Question: I am having a compile issue with ant, junit.jar cannot be found here is my build file:
'''
<path id="lib">
<fileset dir="library">
<include name="*.jar" />
</fileset>
</path>
<target name="test">
<mkdir dir="tmp/reports" />
<mkdir dir="tmp/build" />
<javac srcdir="test" destdir="tmp/build" includeantruntime="false">
<classpath refid="lib" />
</javac>
<echo message="Build done" />
<junit fork="yes" haltonfailure="yes">
<batchtest todir="tmp/reports">
<fileset dir="tmp/test">
<include name="*.java" />
</fileset>
</batchtest>
<formatter type="xml" usefile="true"/>
<classpath refid="test.classpath" />
</junit>
</target>
'''
I am not sure i understand because ant in '-verbose' mode did find me JUnit jar see attached screenshot:

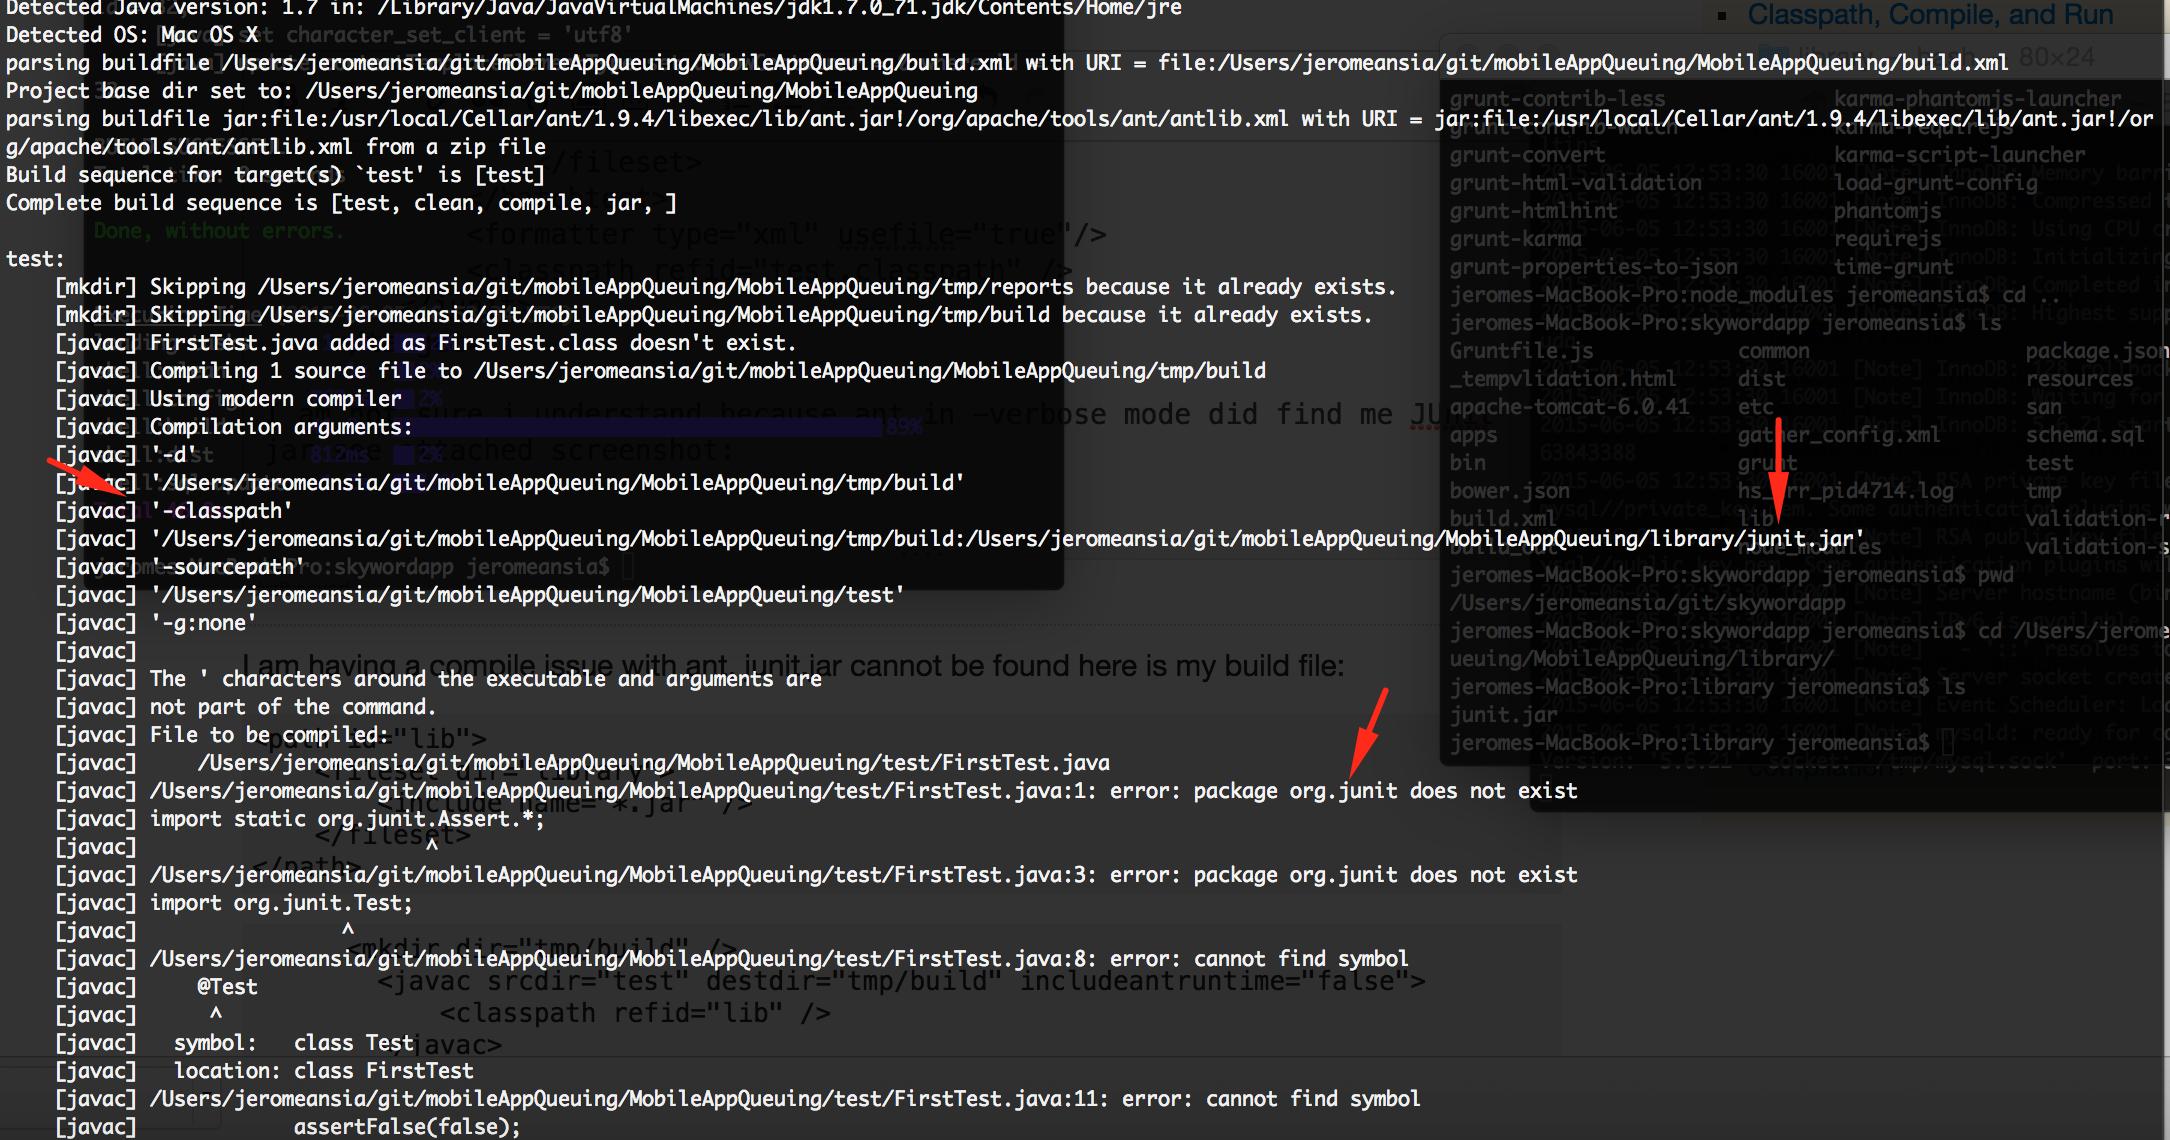
Answer: This should compile fine in Ant. Make sure you're using a recent version of JUnit. Old versions (e.g. 3.8.1) have different package hierarchies than JUnit 4.x.